Question: In my iOS app, the entire user interface is coded programmatically, meaning no xibs or storyboards. All works well until I add another view controller via a .
The first view controller works well, and when the second view controller is pushed, it works well too. But after the second view controller pops itself, and the first view controller re-appears, any interaction with any of the elements of the user interface crashes the app.
Any idea what may be causing this?
Screenshot of exception
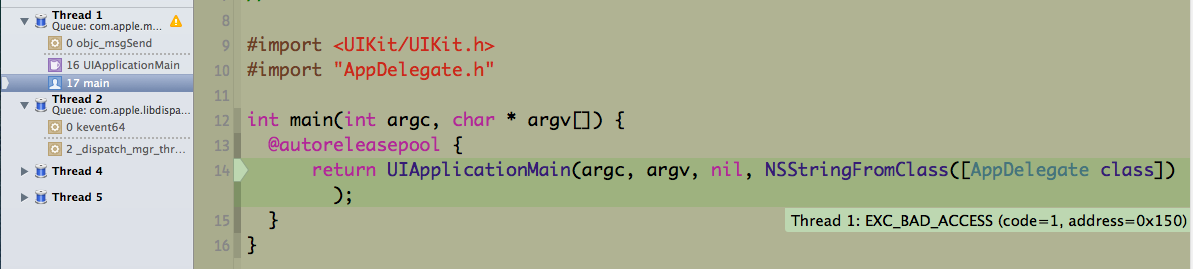
Answer: There's a crash log that's generated when the app crashes. All the messages, along with the stack backtrace are there.
But it's easier to just debug this within Xcode, by connecting your device, then building and running it in Xcode, on the device.
When the app crashes (due to some exception), Xcode can catch this, and control will be transferred to the debugger.
You can add an in Xcode to stop your app as soon as the exception occurs.
To add an exception breakpoint, switch to the Breakpoint Navigator. Click the small + button at the bottom of the pane, and select .
Once the app crashes, you can look at the stack backtrace. The first few items on the call stack will likely be in Apple's code, but slightly further back will be a call from your view controller, showing the line which revealed the problem.
As to what is specifically wrong, it could be any number of things. We can't specifically help unless you share code that show the properties for those objects, and where they are (de)allocated.